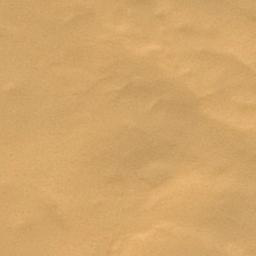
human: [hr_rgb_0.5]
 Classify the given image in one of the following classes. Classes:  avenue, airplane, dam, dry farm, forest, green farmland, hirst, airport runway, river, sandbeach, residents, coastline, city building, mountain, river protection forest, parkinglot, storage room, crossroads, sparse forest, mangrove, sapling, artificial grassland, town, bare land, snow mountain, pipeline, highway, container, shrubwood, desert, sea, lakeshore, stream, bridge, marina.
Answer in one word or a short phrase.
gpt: desert